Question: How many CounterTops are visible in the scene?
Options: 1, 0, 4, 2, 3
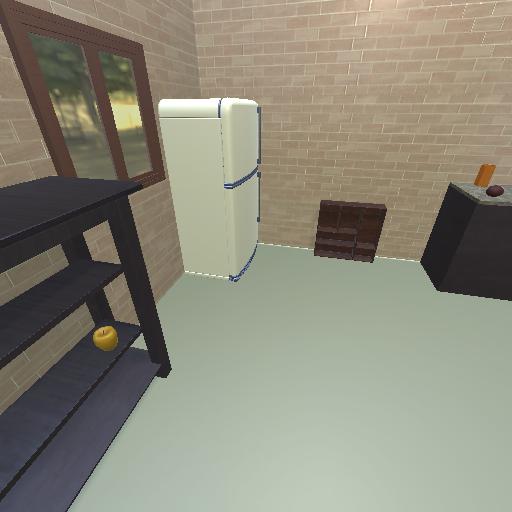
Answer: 1